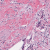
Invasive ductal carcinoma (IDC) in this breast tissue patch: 1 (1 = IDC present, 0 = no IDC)